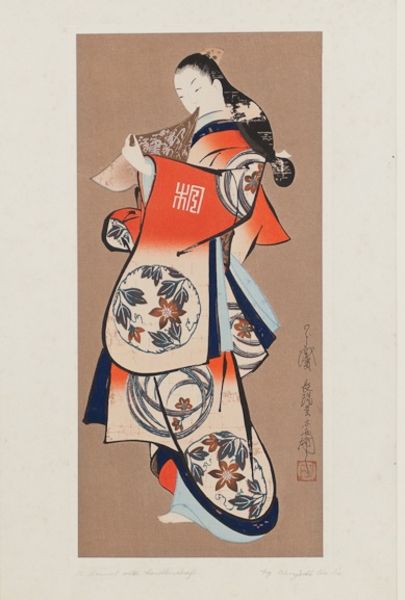
Titel: A Damsel with a Handkerchief
Künstler: Choyodo Anchi
Standort: Amherst (Massachusetts, USA)
Institution: Mead Art Museum, Amherst College
Schlagwörter: beige, blue, red, white, women, black, dress, face, female, hair, lady, nose, painting, portrait, robe, woman, flowers, gown, japanese, print, brown, woodcut, hand, wood, flower, food, skin, ear, girl, orange, eyes, feet, male, plants, color, brow, mouth, writing, letter, human, rot, instrument, leaves, music, ink, art, foot, eye, finger, handkerchief, beautiful, brush, leaf, pale, chinese, blume, asian, eyebrows, playing, japan, china, orient, fashion, tan, page, dancer, oriental, body, symbol, light blue, haare, royalty, geisha, prostitute, veil, sleeves, traditional, comb, fan, barefoot, umhang, tuch, chines, blätter, kimono, symbols, blüte, ornamente, asia, character, navy, artwork, korean, dark blue, characters, woodprint, fuß, fna, korea, cultural, bite, asain, monoko, asiatin, asiate, hair bow, taupe, obie, obi, kabuki, biting, tradtiional, ????, lkdfl